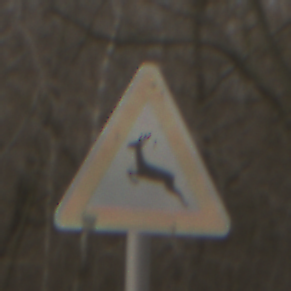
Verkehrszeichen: WildwechselRechts
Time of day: MorningAfternoon
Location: Outdoor (Nature)
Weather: PartlyCloudy
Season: Winter
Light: Natural